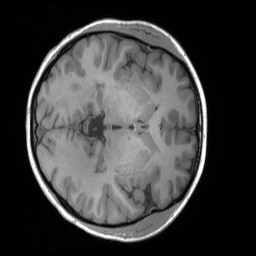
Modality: T1w
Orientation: axial
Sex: female
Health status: ill
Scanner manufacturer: siemens
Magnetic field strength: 3 T
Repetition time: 1.66 s
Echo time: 0.00254 s